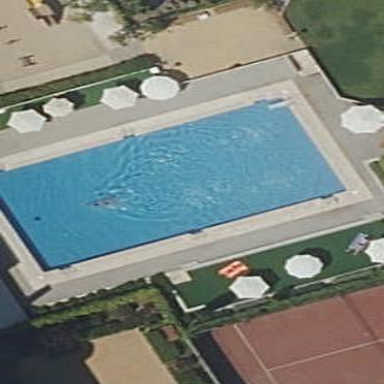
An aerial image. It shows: Swimming pool located in leisure land.